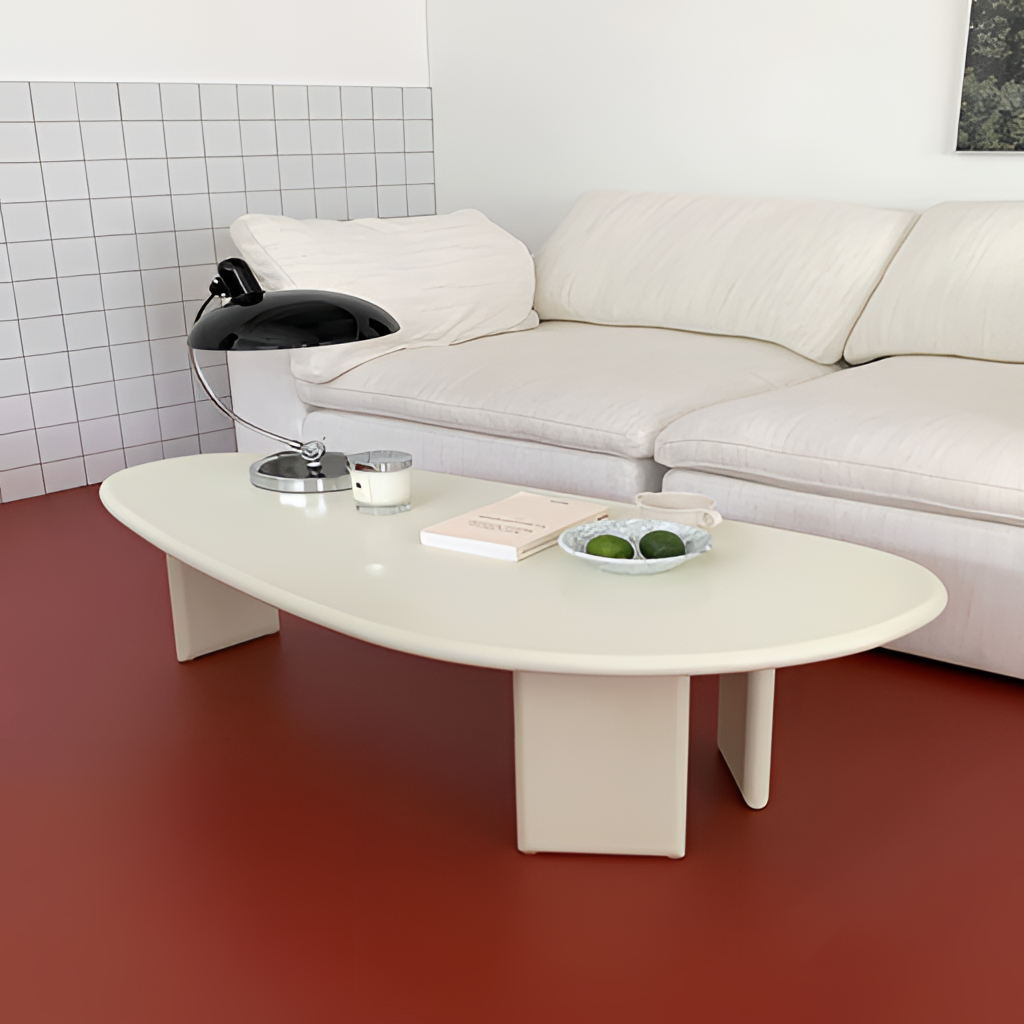
living room, white leather sofa, wood flooring, with solid pattern, white tile wallpaper, with small square pattern, contemporary